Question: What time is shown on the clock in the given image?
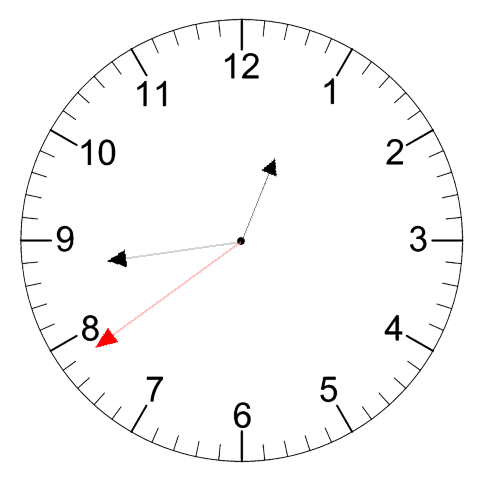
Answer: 12:43:39